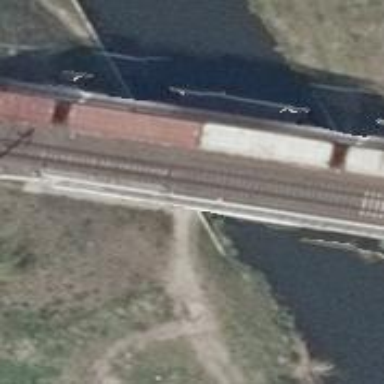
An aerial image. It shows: Railway switch with the turnout on the left side.